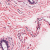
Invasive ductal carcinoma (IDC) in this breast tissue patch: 0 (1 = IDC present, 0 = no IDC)